Aerial crown-view tile of a tropical tree (Barro Colorado Island, Panama), acquired 20241112:
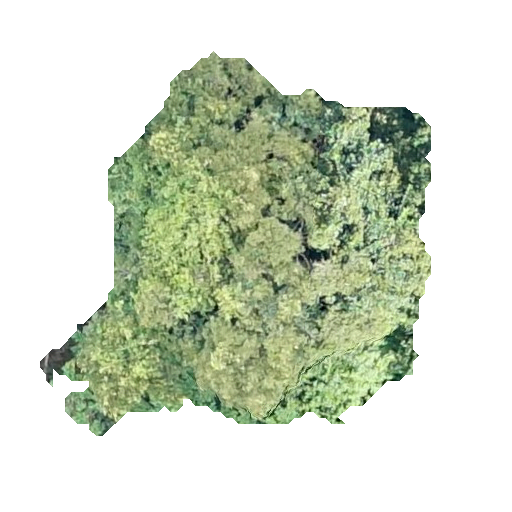
Species: Pouteria stipitata
GBIF accepted scientific name: Pouteria stipitata
Crown area: 157.241 m²